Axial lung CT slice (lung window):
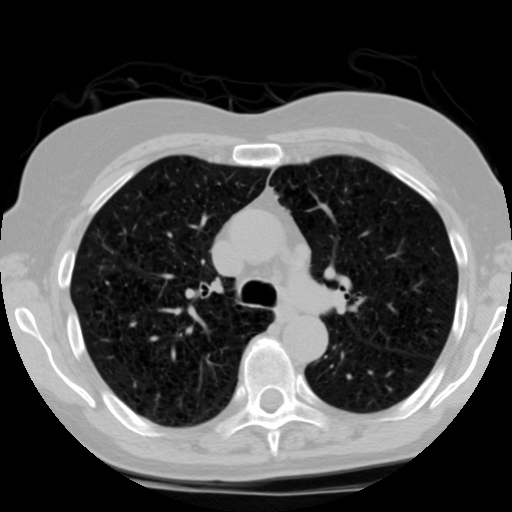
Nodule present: no